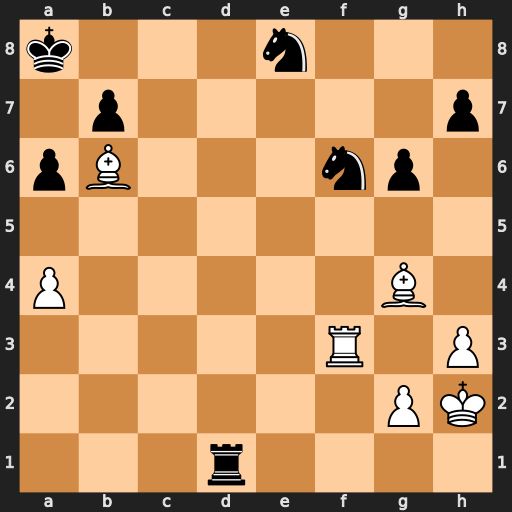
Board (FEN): k3n3/1p5p/pB3np1/8/P5B1/5R1P/6PK/3r4
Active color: w
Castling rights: -
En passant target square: -
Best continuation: Rxf6 Nxf6 Bxd1